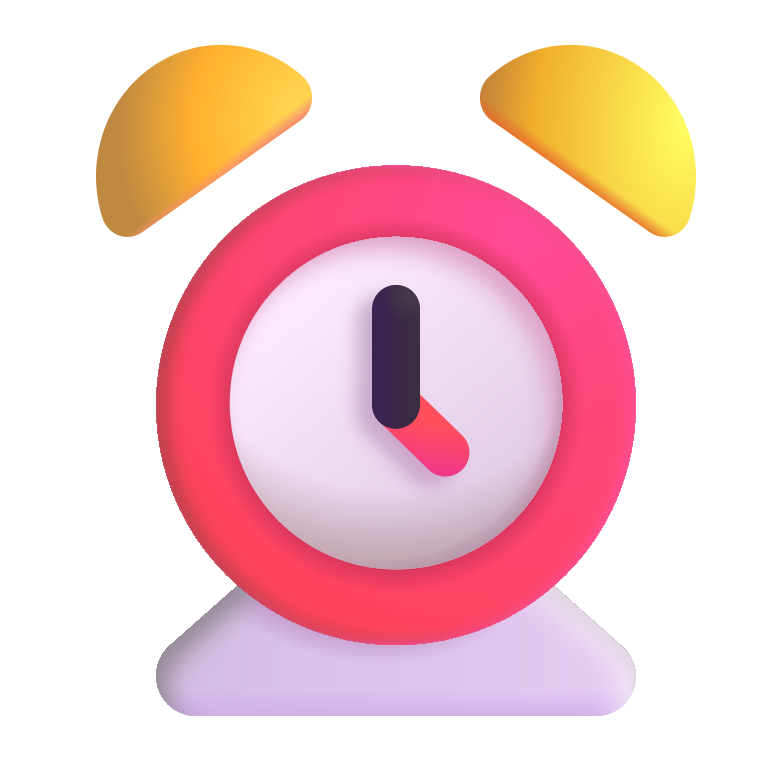
alarm clock color